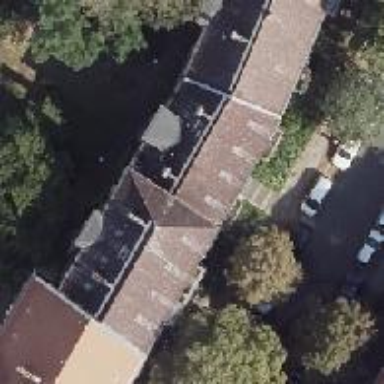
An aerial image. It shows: Building with hipped roof design.